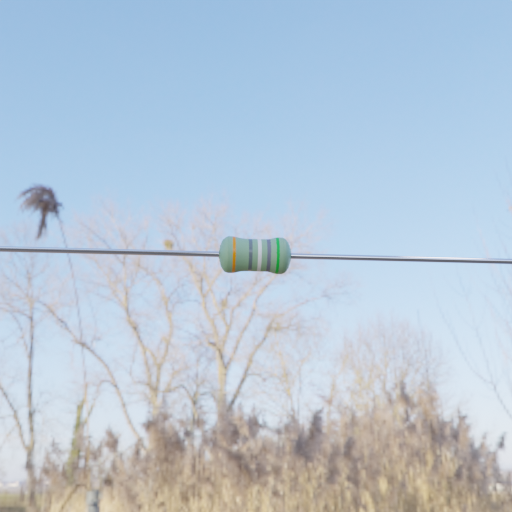
Resistor colour bands (in order): orange, gray, white, gray, green